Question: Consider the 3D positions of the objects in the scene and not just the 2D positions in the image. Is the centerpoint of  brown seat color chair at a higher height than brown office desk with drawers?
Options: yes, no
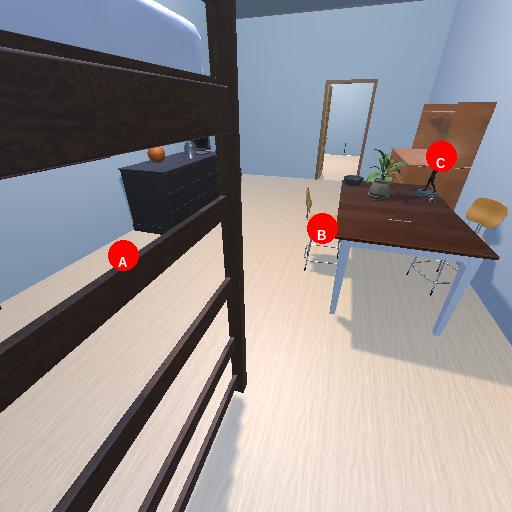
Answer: yes